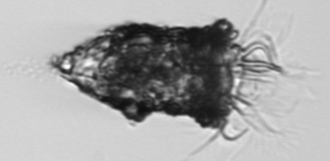
Label: Tintinnopsis